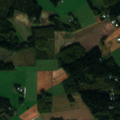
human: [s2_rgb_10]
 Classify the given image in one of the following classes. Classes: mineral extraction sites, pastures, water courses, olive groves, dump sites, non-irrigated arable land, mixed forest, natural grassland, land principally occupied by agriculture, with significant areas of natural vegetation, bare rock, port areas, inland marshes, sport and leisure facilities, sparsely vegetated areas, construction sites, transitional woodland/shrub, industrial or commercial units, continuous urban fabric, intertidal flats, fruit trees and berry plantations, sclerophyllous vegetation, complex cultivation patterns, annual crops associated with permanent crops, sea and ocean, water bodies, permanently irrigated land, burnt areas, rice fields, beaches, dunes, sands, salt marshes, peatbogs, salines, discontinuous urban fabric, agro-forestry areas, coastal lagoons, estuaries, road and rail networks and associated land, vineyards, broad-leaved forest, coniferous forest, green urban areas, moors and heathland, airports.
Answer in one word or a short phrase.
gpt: non-irrigated arable land, land principally occupied by agriculture, with significant areas of natural vegetation, broad-leaved forest, mixed forest